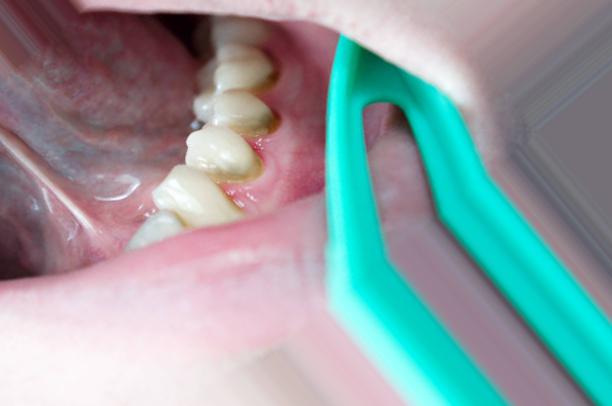
Condition: Caries